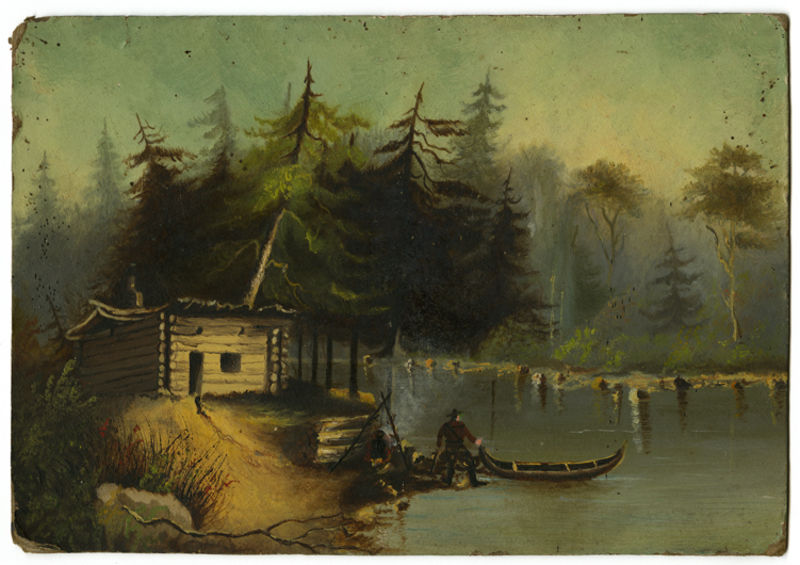
Titel: Log Cabin
Standort: Amherst (Massachusetts, USA)
Institution: Mead Art Museum, Amherst College
Schlagwörter: feuer, mann, fenster, frau, tür, spiegelung, boot, dunst, amerika, tannen, blue, men, people, country, green, old, painting, two, gewehr, man, rocks, sky, tree, boat, house, lake, landscape, mountain, ocean, sea, water, island, nadelbäume, trees, forest, grass, pine, river, bushes, color, wilderness, blockhaus, door, postcard, hut, cabin, canoe, pond, cottage, pine trees, branch, stick, kanada, log, chalet, riverbank, log house, fisher, camping, card, evergreen, spruce, log cabin, sheriff, log ccabin, spurce